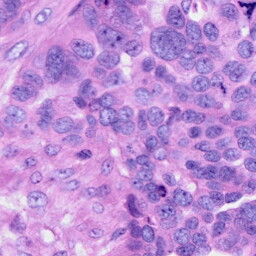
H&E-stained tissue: Ovarian